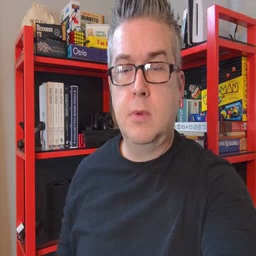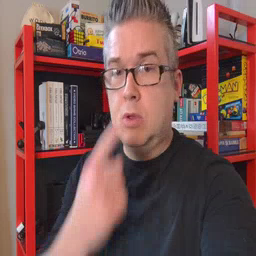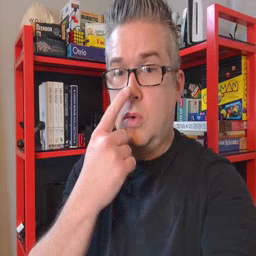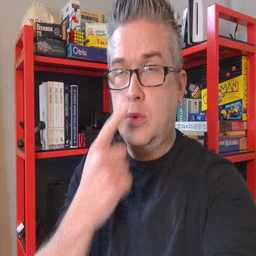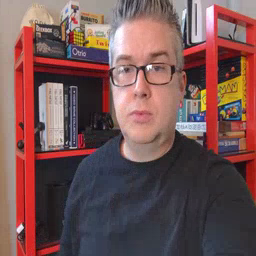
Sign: nose